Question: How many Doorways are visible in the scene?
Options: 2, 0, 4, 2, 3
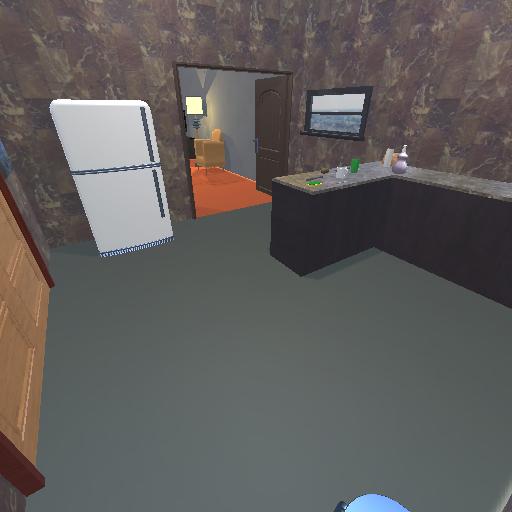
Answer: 2